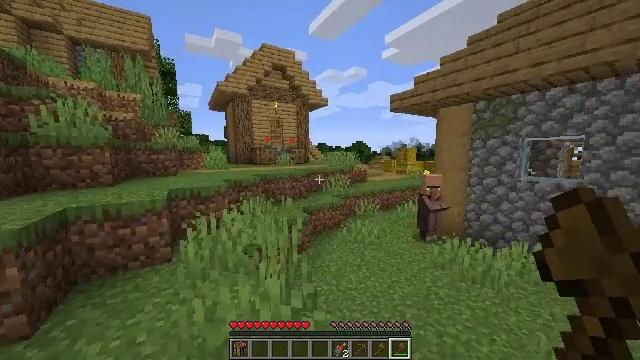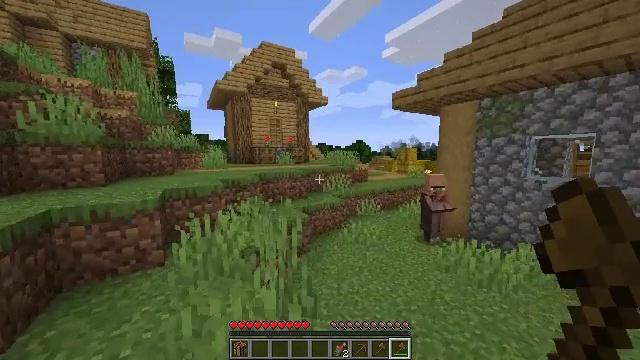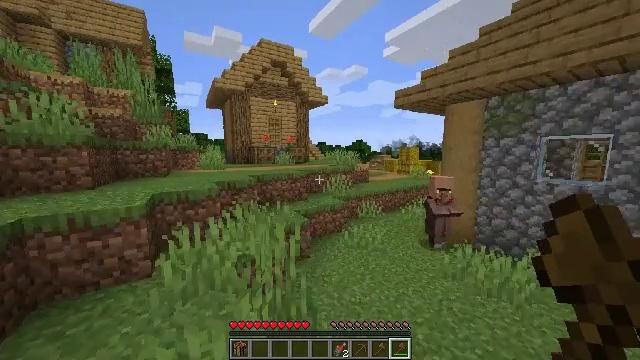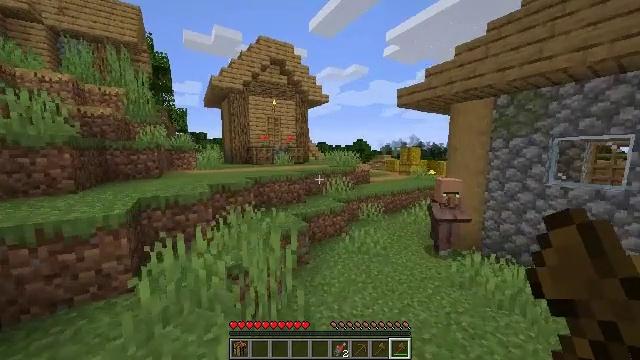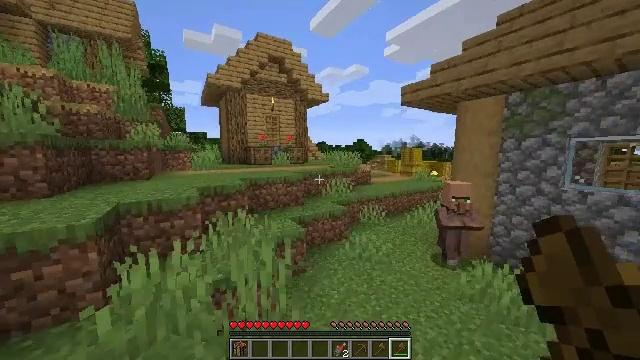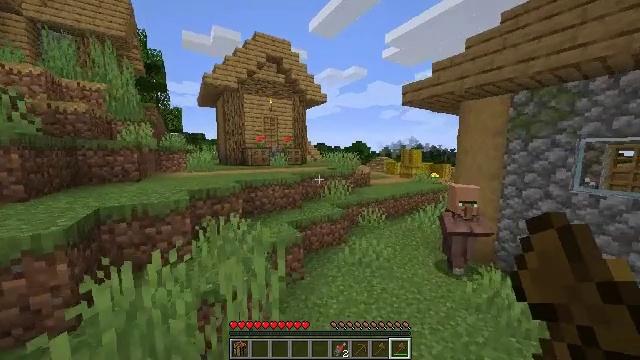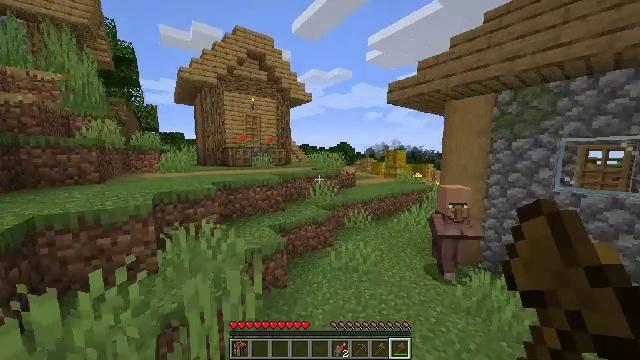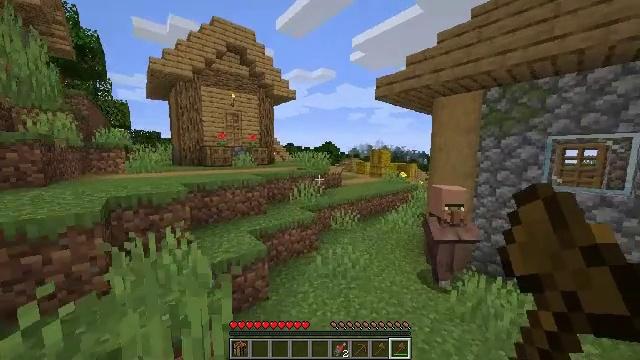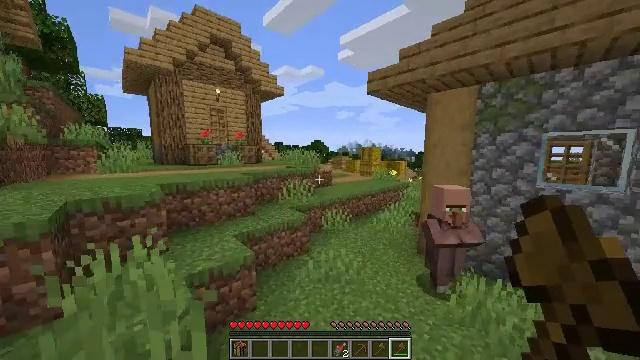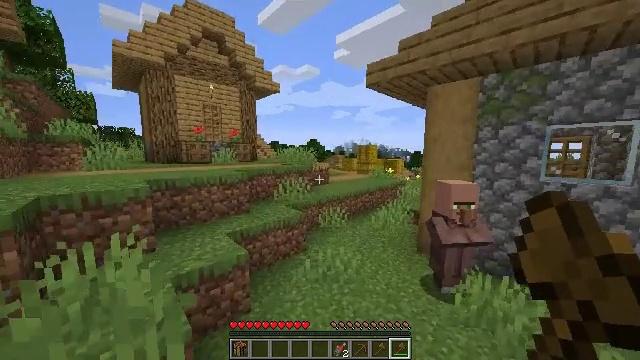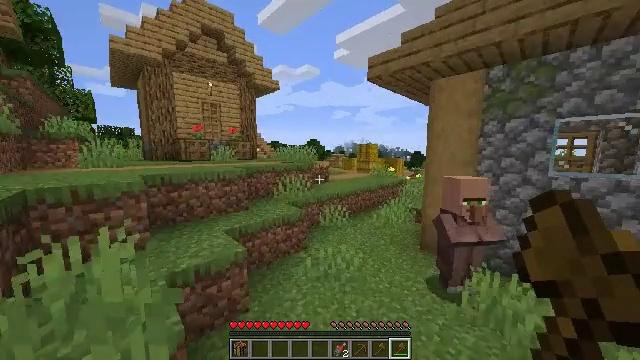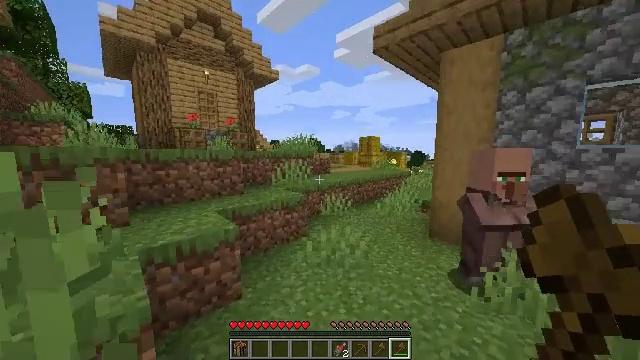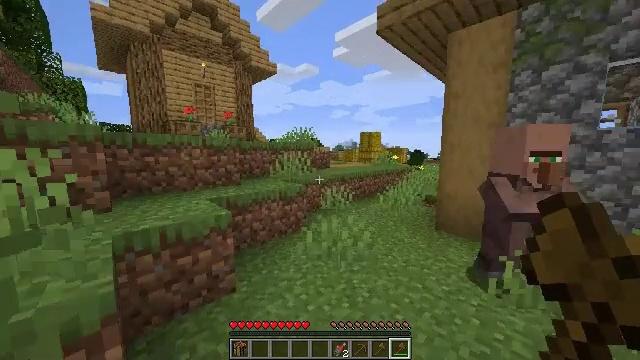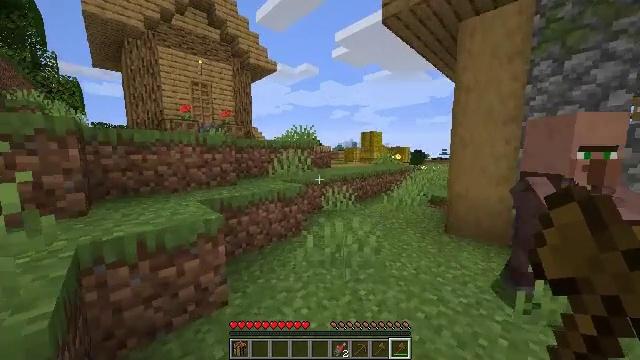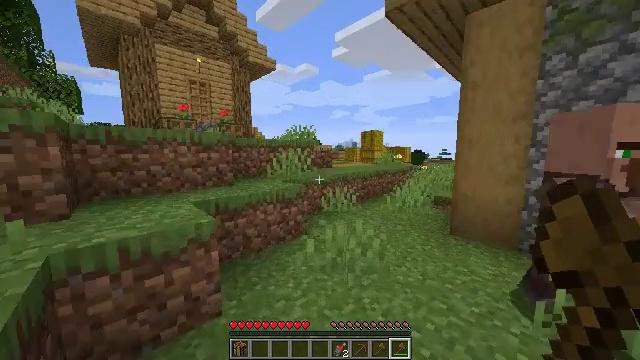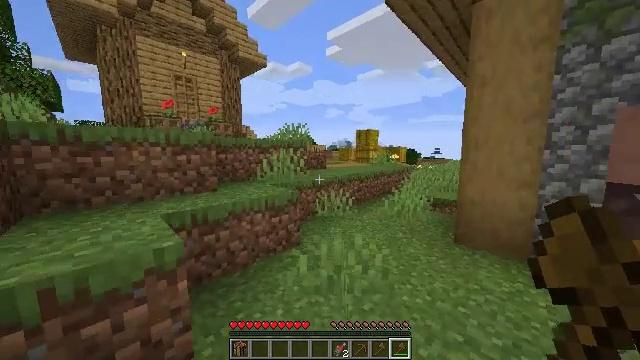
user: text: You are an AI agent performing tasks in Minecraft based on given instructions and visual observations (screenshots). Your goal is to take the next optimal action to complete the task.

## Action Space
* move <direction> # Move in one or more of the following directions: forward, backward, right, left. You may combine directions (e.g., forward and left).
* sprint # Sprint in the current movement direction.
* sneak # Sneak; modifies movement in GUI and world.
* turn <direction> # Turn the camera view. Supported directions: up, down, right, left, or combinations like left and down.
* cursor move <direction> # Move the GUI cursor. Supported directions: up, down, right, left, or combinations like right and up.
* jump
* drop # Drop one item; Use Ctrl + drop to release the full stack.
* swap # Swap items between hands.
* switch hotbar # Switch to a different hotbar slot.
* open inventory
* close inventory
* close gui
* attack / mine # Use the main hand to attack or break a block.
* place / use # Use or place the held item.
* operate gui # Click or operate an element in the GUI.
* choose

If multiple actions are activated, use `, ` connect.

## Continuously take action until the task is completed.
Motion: motion action
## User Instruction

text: Attack the grass path to restore it to dirt.
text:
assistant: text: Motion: move forward, sprint
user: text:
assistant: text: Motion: move forward, sprint
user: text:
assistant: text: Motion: move forward, sprint
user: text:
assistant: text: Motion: move forward, sprint
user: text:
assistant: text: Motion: move forward, sprint
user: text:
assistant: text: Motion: move forward, sprint, turn right
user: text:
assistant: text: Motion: move forward, sprint, turn right
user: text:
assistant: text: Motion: move forward, sprint, turn right
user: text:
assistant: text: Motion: move forward, sprint, turn right
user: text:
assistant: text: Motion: move forward, sprint
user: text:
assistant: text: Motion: move forward, sprint
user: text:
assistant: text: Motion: move forward, sprint
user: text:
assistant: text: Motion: move forward, sprint
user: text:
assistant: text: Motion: move forward, sprint
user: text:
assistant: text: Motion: move forward, sprint, turn right
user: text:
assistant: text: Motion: move forward, sprint, turn right
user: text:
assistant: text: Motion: move forward, sprint, turn right
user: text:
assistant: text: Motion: move forward, sprint, turn right
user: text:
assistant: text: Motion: move forward, sprint, turn right
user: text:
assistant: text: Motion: move forward, sprint, turn right
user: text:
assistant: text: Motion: move forward, sprint
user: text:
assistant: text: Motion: move forward, sprint
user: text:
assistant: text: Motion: move forward, sprint
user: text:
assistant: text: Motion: move forward, sprint
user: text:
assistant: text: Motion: move forward, sprint, turn right
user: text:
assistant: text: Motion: move forward and move left, sprint, turn right
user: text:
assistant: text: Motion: move forward and move left, sprint, turn right
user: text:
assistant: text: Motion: move forward and move left, sprint, turn right
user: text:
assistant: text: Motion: move forward and move left, sprint, turn right
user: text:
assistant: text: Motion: move forward and move left, sprint, turn right